Aerial crown-view tile of a tropical tree (Barro Colorado Island, Panama), acquired 20250414:
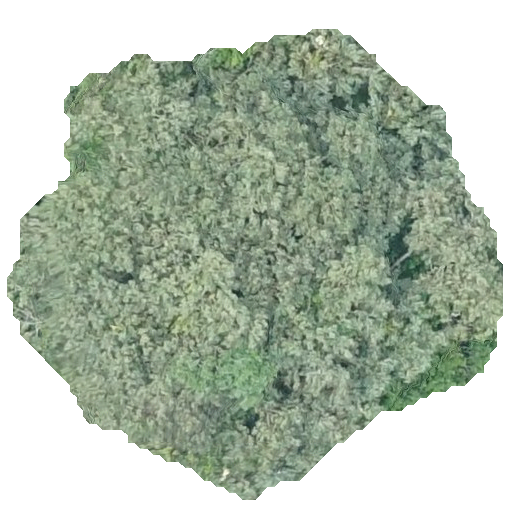
Species: Luehea seemannii
GBIF accepted scientific name: Luehea seemannii
Crown area: 240.819 m²